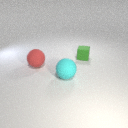
small green rubber cube to the right of large cyan rubber sphere